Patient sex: F
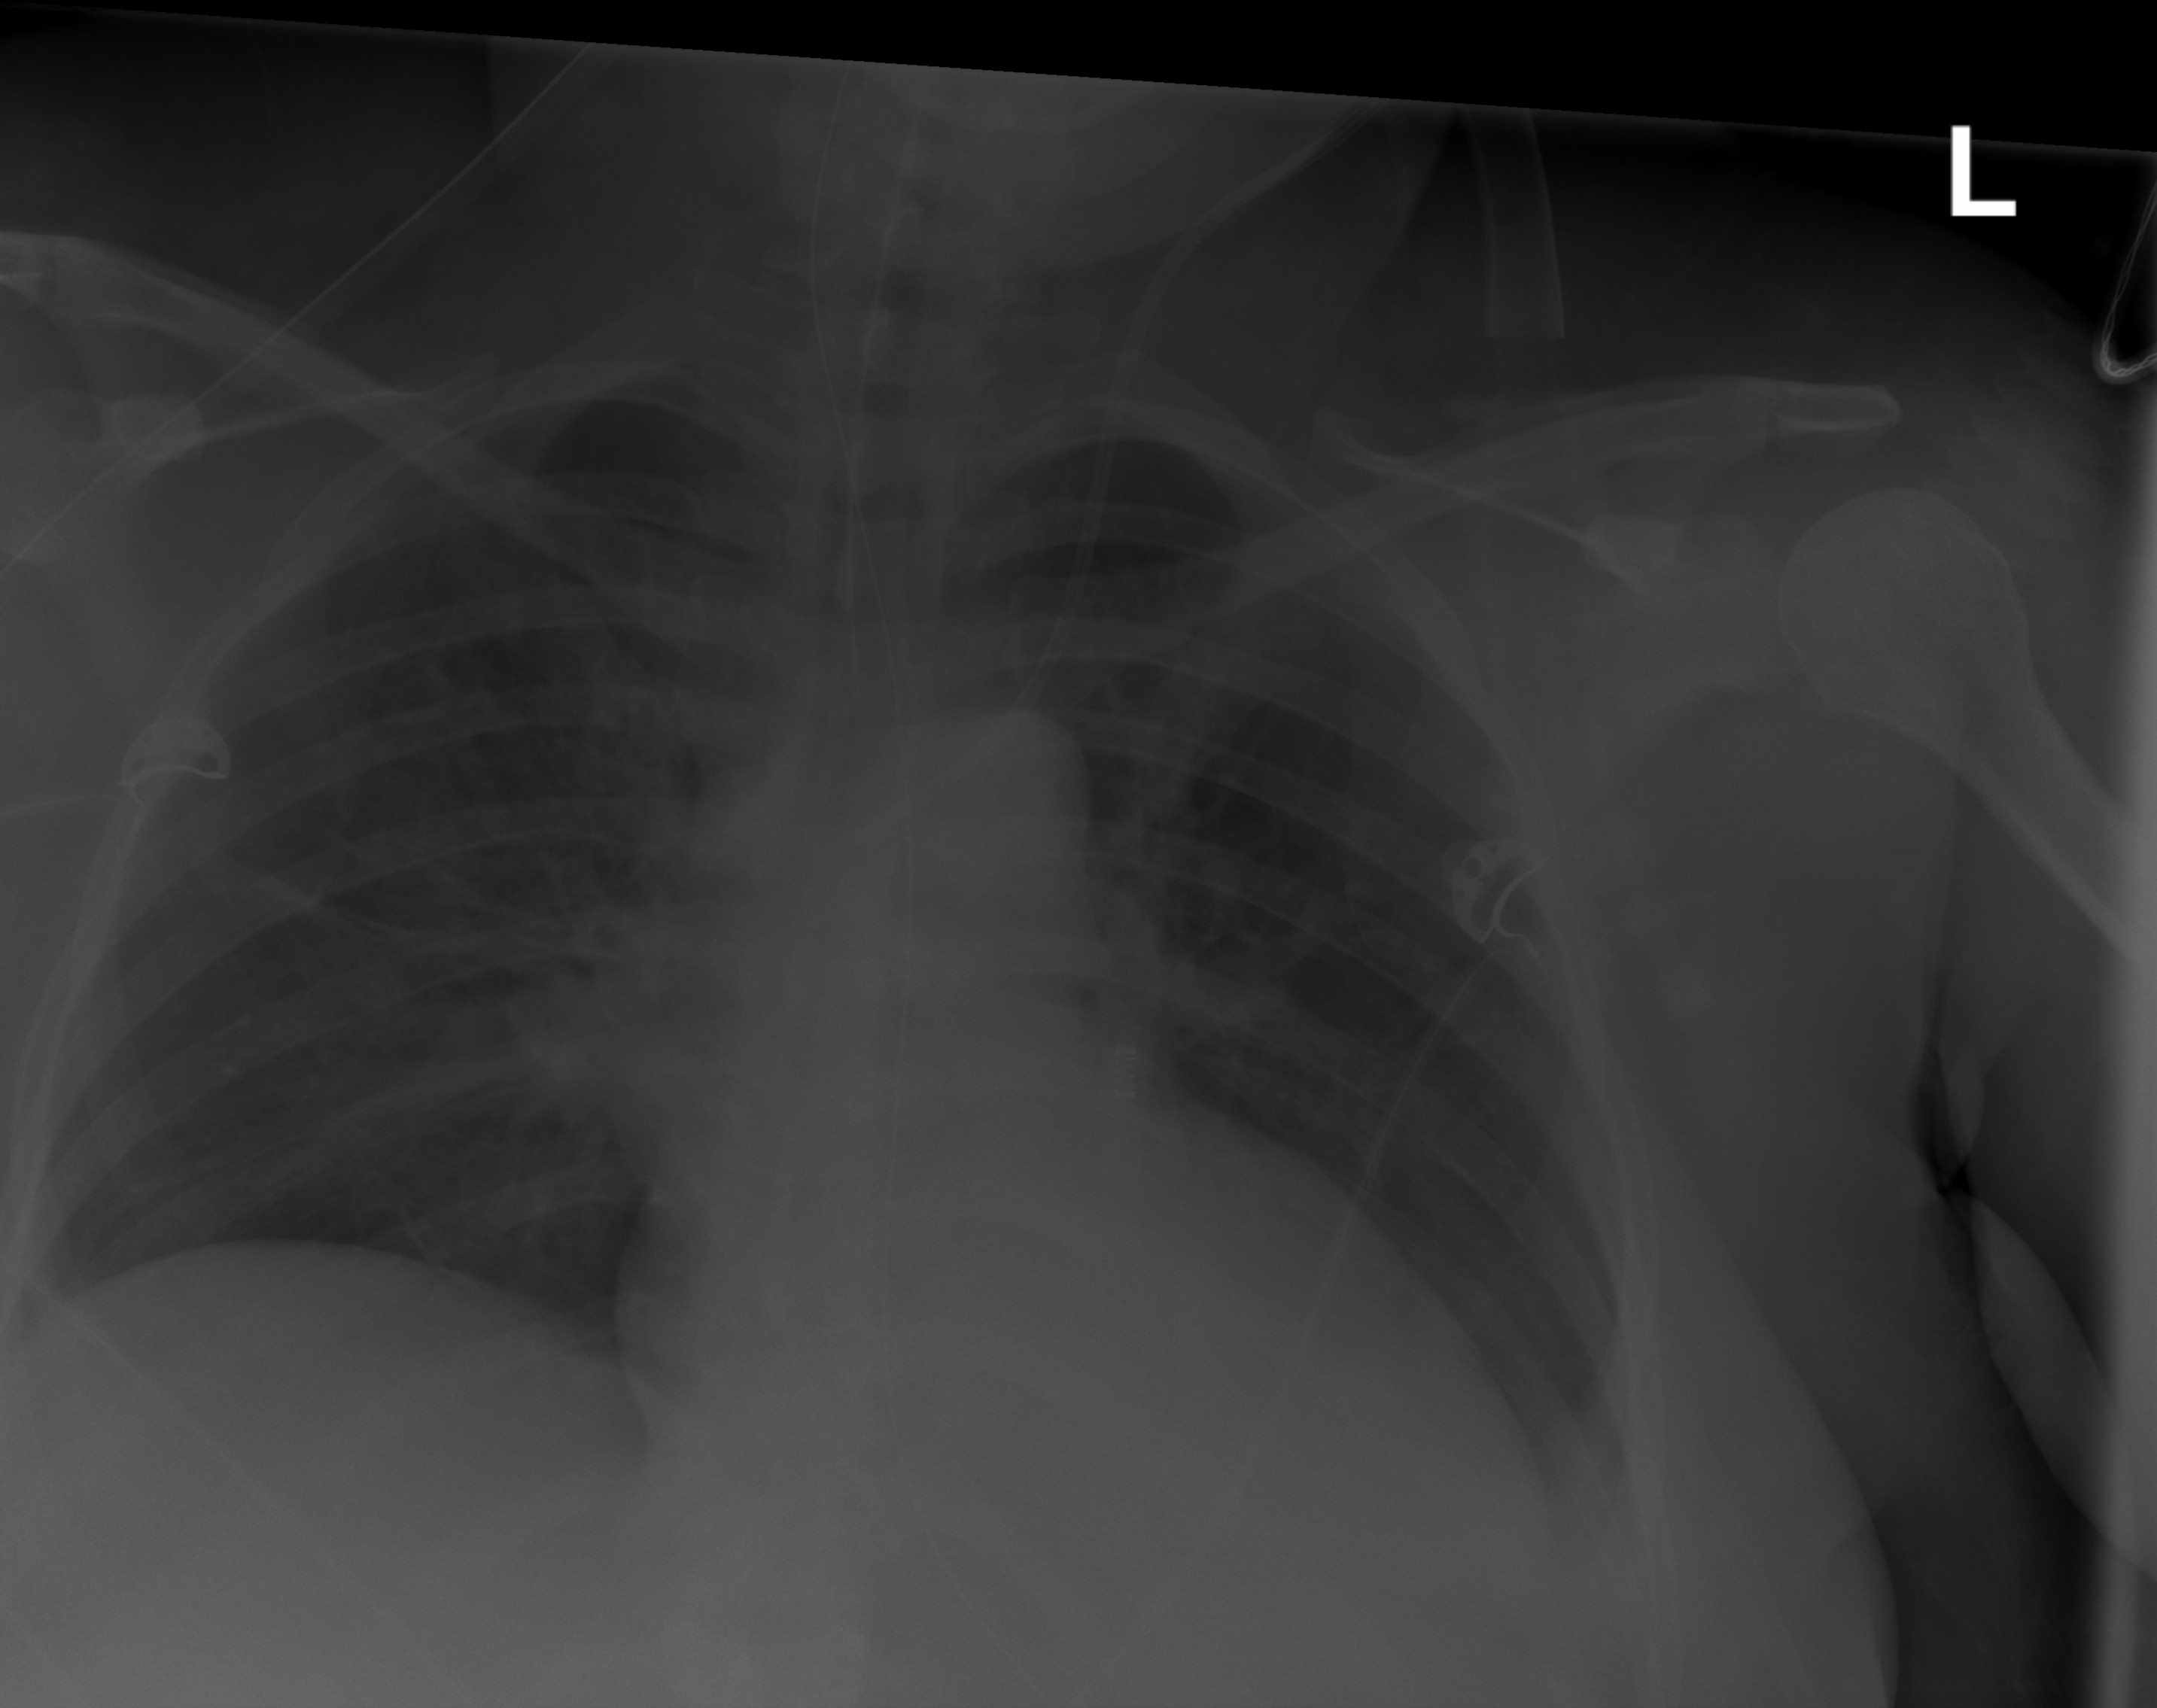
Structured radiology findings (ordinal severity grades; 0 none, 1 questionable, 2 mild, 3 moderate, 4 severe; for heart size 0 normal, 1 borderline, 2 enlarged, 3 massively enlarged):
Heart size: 2
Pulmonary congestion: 2
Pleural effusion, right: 0
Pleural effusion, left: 2
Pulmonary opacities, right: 2
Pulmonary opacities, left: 0
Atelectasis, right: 2
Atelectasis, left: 0